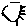
Label: sun